Field crop: tomato
Growth stage: 1
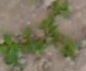
Species: portulaca